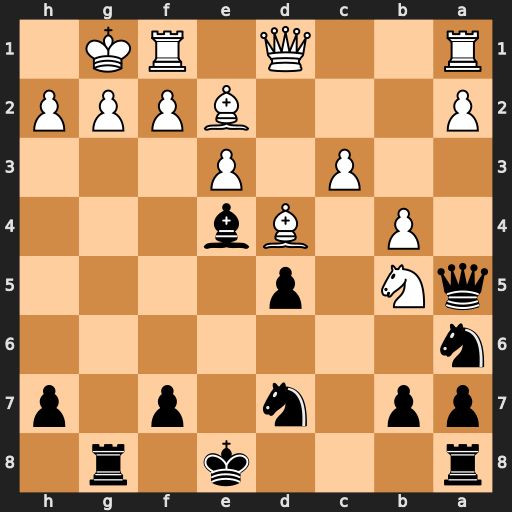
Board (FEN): r3k1r1/pp1n1p1p/n7/qN1p4/1P1Bb3/2P1P3/P3BPPP/R2Q1RK1
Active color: b
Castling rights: q
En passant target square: -
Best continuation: Rxg2+ Kh1 Qxb5